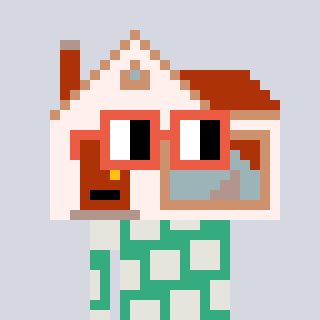
a pixel art character with square orange glasses, a house-shaped head and a teal-colored body on a cool background